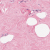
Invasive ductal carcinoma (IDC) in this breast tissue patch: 0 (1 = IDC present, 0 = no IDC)